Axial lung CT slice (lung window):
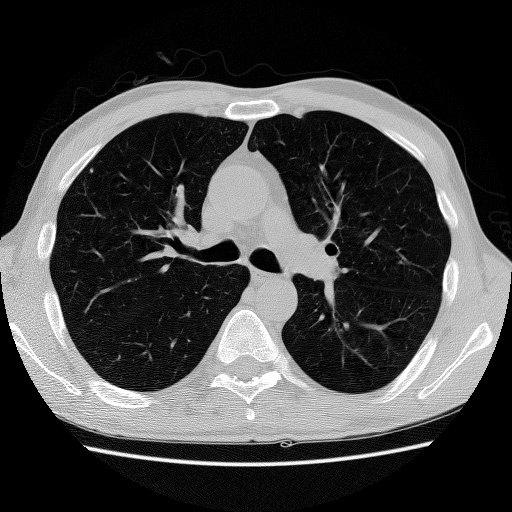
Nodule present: yes
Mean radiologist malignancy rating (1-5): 1